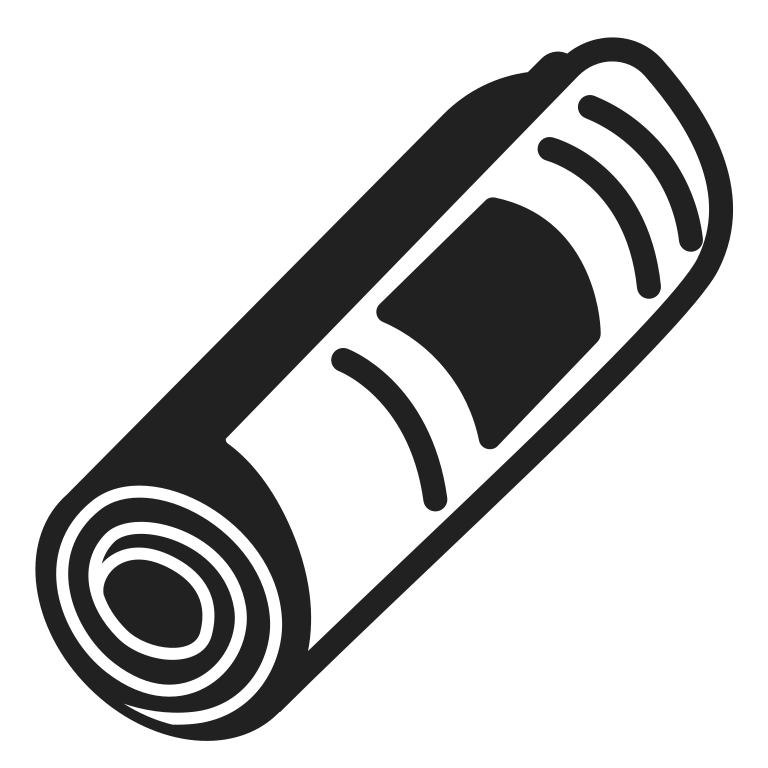
rolled up newspaper high contrast